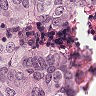
Metastatic tissue present: yes